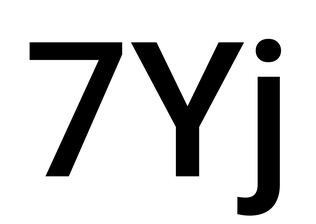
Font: Roboto_Medium